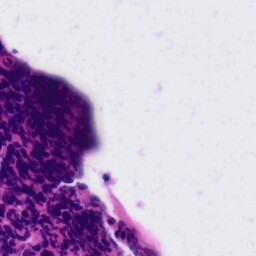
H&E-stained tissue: Tonsil